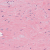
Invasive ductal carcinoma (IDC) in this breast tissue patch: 0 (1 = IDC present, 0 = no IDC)